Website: home-depot
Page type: review-order
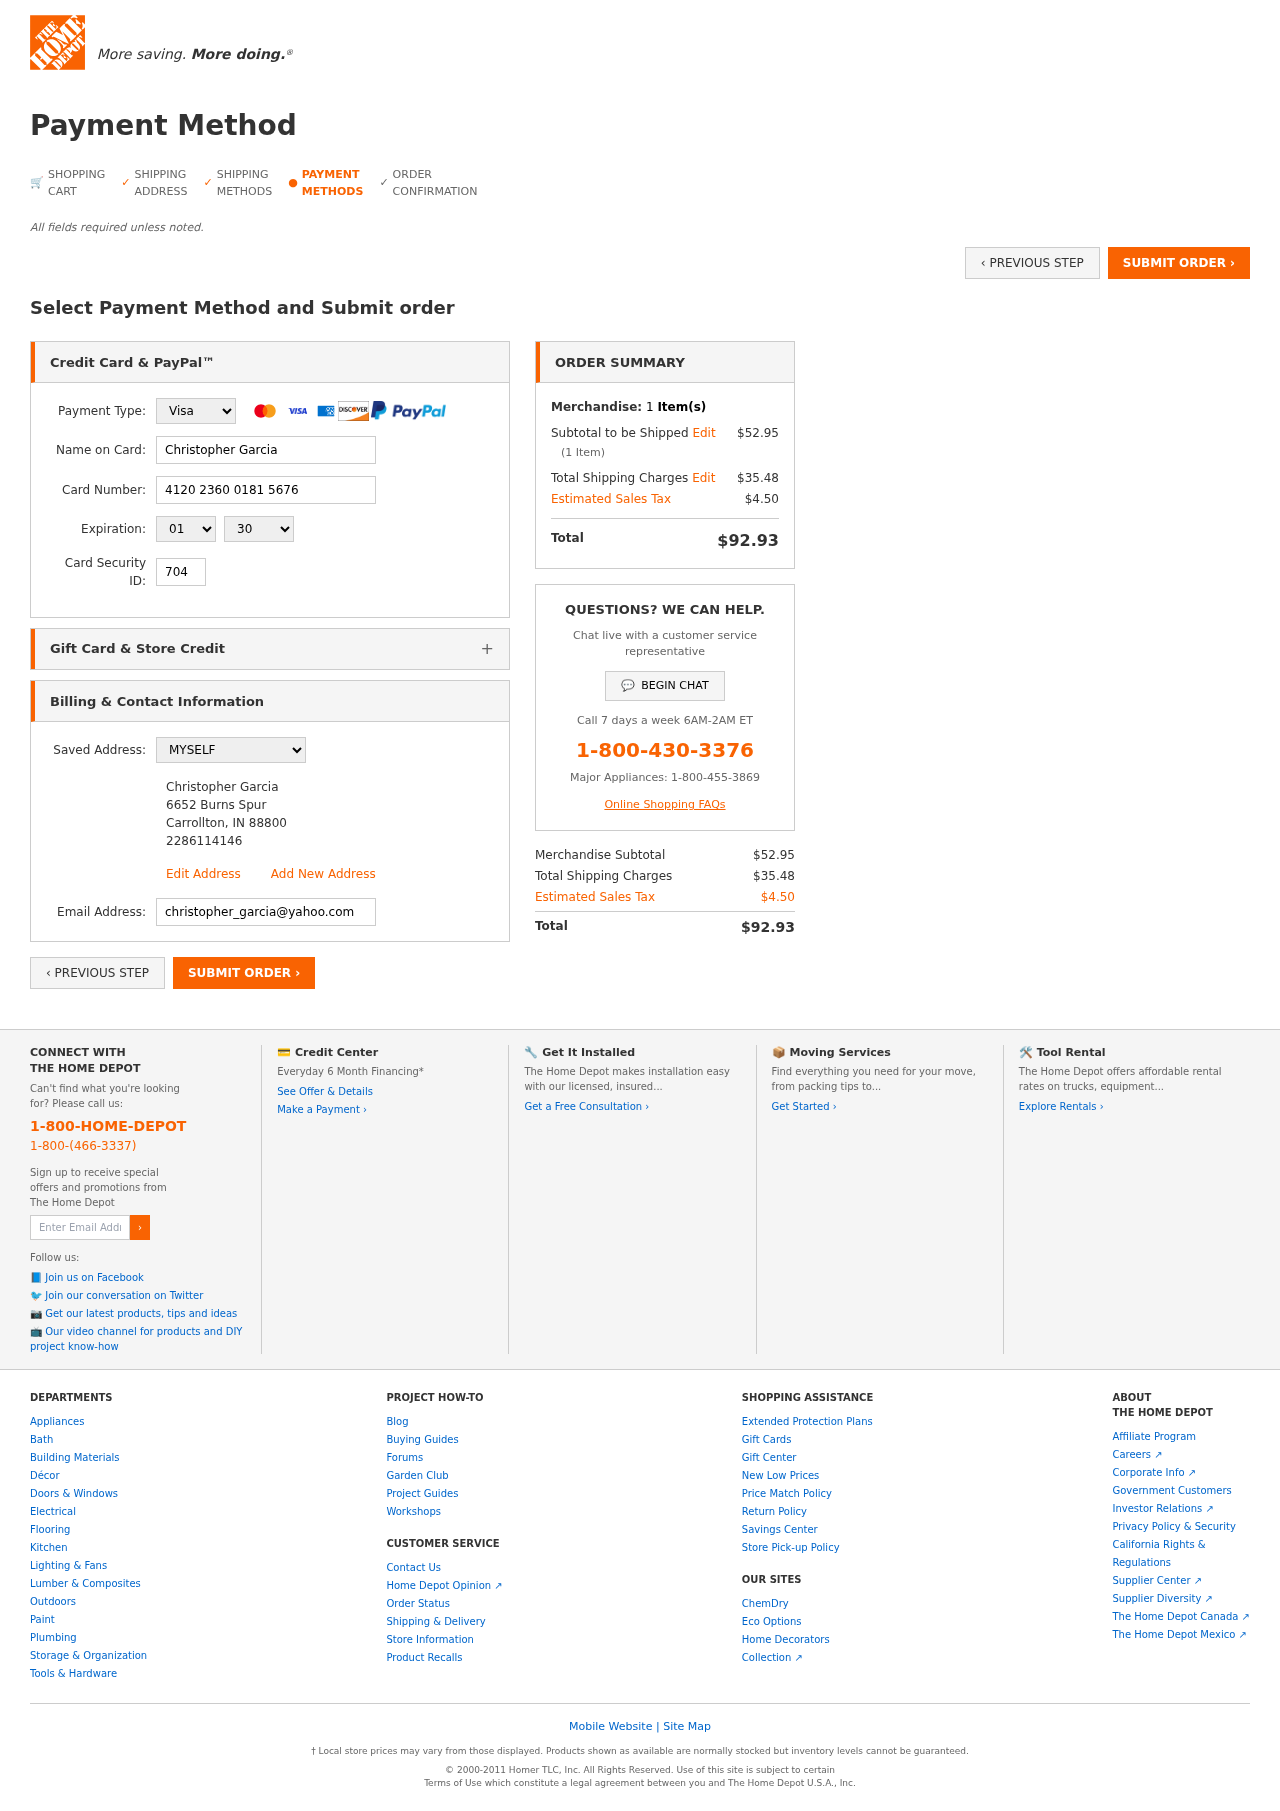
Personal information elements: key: PII_CARD_CVV
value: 704
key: PII_CARD_EXPIRY_MONTH
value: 01
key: PII_CARD_EXPIRY_YEAR
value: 30
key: PII_CARD_NUMBER
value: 4120 2360 0181 5676
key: PII_CARD_TYPE
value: Visa
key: PII_EMAIL
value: christopher_garcia@yahoo.com
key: PII_FULLNAME
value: Christopher Garcia
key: PII_FULLNAME2
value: Christopher Garcia
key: PII_STREET2
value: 6652 Burns Spur
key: PII_CITY2
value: Carrollton
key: PII_STATE_ABBR2
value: IN
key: PII_POSTCODE2
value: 88800
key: PII_PHONE2
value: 2286114146
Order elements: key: ORDER_NUM_ITEMS
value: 1
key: ORDER_SUBTOTAL
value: $52.95
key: ORDER_NUM_ITEMS2
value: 1
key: ORDER_SHIPPING_COST
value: $35.48
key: ORDER_TAX
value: $4.50
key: ORDER_TOTAL
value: $92.93
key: ORDER_SUBTOTAL2
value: $52.95
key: ORDER_SHIPPING_COST2
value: $35.48
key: ORDER_TAX2
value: $4.50
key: ORDER_TOTAL2
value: $92.93